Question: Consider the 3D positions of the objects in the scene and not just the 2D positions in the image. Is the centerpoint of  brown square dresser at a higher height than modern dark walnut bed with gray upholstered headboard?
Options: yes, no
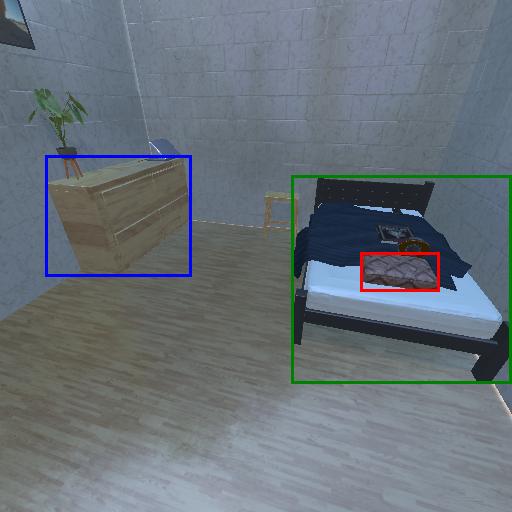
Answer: yes